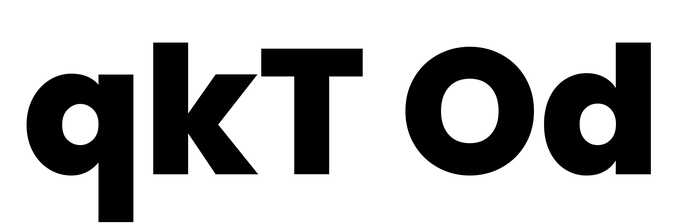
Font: Poppins-ExtraBold